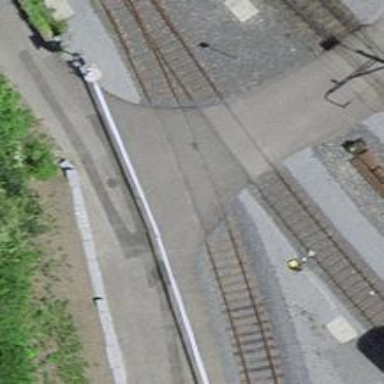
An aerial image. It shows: Single railway track.